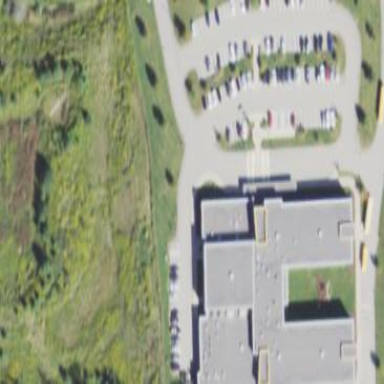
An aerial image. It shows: School building.